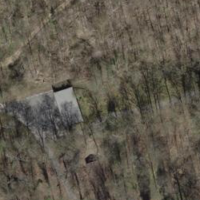
EUNIS habitat code: 41
Species observed at this site:
Tussilago farfara